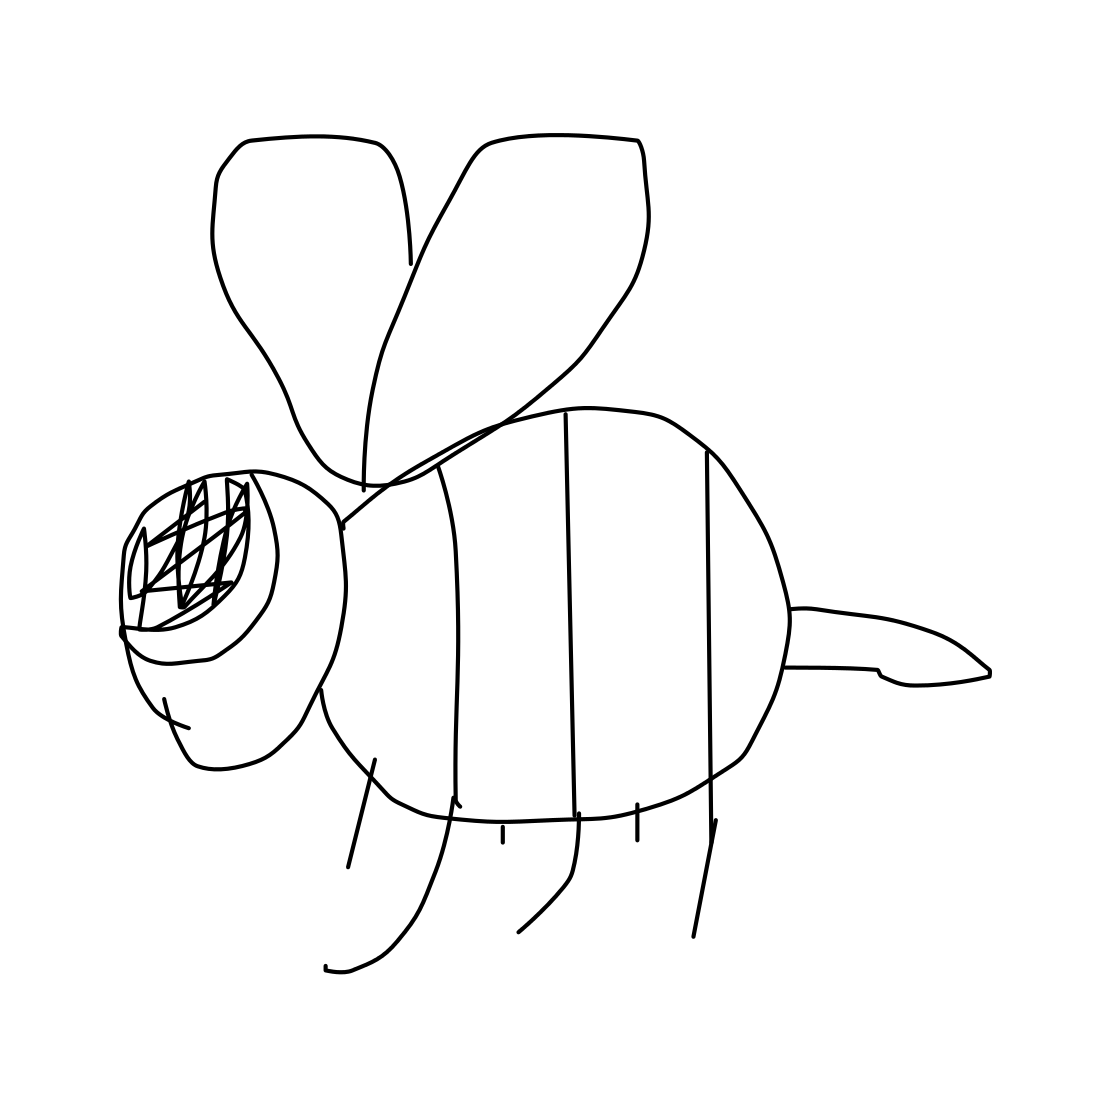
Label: bee